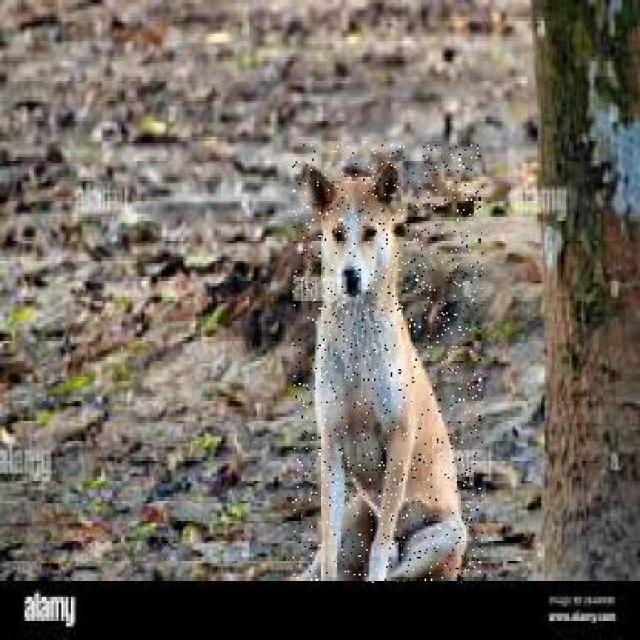
Healthy canine skin — no visible lesions, inflammation, or abnormalities. The skin and coat appear normal.